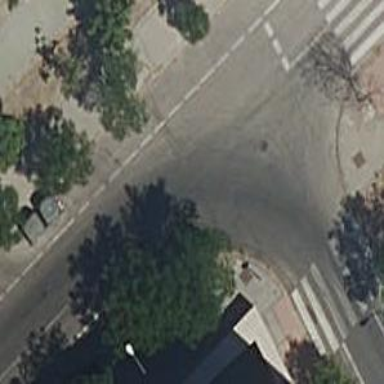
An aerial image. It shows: Kerb serving as barrier.